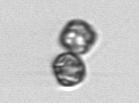
Label: Thalassiosira